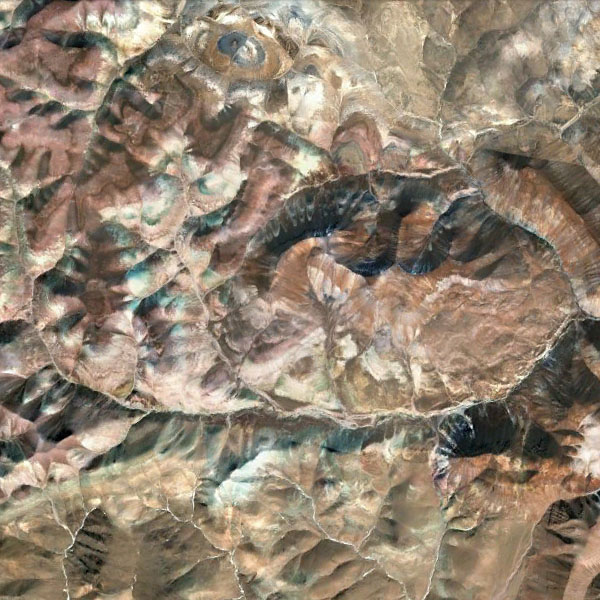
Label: Mountain